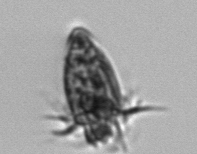
Label: Strombidium_tintinnodes